Question: I am trying to implement following thing in android 2.x.

In my application i want to allow the user to create the custom live wallpaper kind of thing where
user chooses few images and then those image will rotate in a typical fashion and after that user will be able to set it all the view as a live wallpaper within the application only.
i have successfully implemented the selection of images and its rotation now i don't know how to set live wallpaper within the application. i have tried implementing Live Wallpaper chooser but it is used to access already installed live wallpaper. but what about the dynamically created live wallpaper?
Even i tried to call it using following line of code
'''
intent.setClassName("com.android.wallpaper.livepicker", "com.android.wallpaper.livepicker.LiveWallpaperPreview");
'''
But it is giving me an error
'''
java.lang.SecurityException: Permission Denial: starting Intent { cmp=com.android.wallpaper.livepicker/.LiveWallpaperPreview } from ProcessRecord{43f94a38 29784:com.vb.ui/10038} (pid=29784, uid=10038) requires null
'''
is it possible to install live wallpaper apk programmatically so that once the live wallpaper is created it is being installed by the application ?
if live wallpapers are stored in some place then we can store user created live wallpaper at that place so when live wallpaper chooser is being selected we can see the live wallpaper in the list
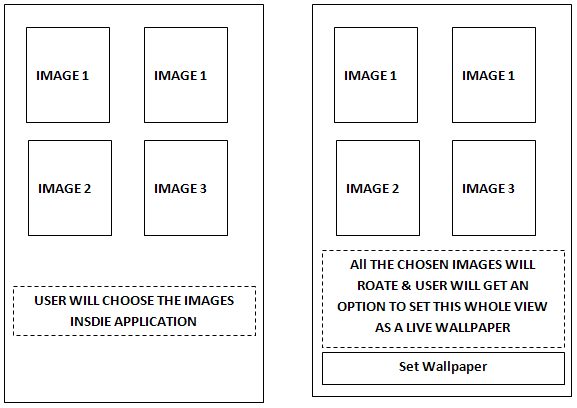
Answer: Maybe you should open this custom picking activity from within the standard "Settings" button a user sees when choosing your live wallpaper.
1. User goes into standard live wallpaper chooser, sees a list of installed LWPs, picks yours.
2. User sees your default implementation, chooses "Settings" button.
3. You show a list of settings, one of which is a PreferenceScreen named "Pick Images."
4. Assign an onClickListener to that preference item which launches your custom image picking activity.